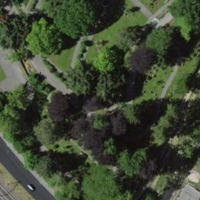
EUNIS habitat code: 53
Species observed at this site:
Buxus sempervirens